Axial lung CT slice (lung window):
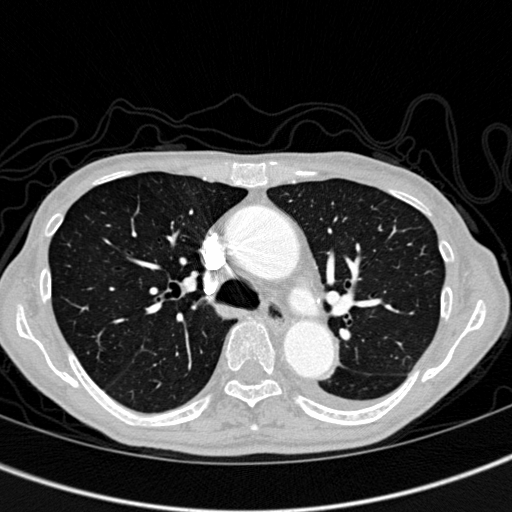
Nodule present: no